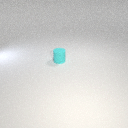
small cyan rubber cylinder